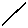
Label: line